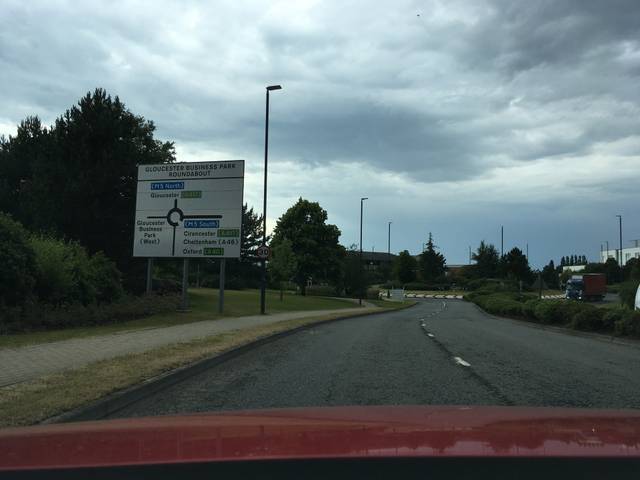
Region: United Kingdom
Coordinates: 51.847, -2.173